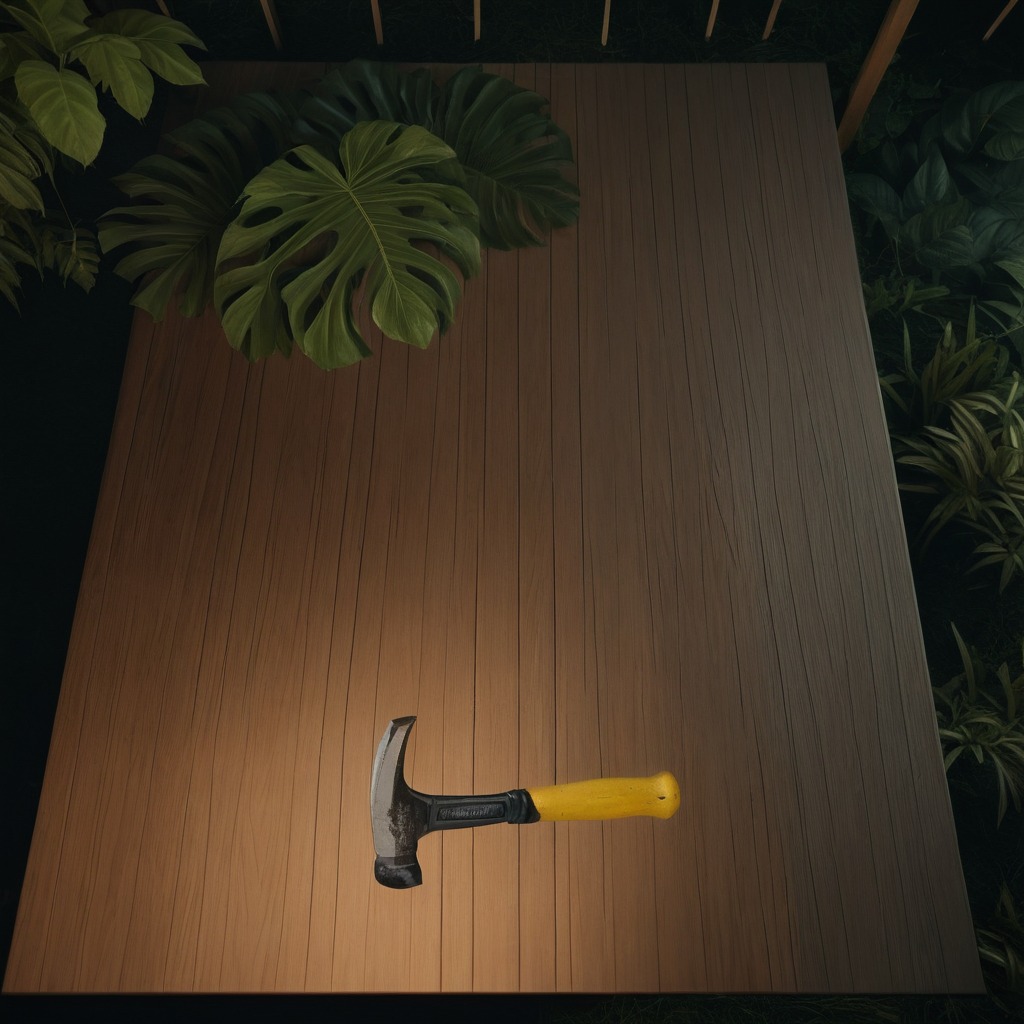
A hammer is lying on a wooden table inside a jungle field workshop tent at night.